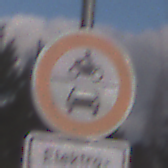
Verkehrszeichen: VerbotKraftfahrzeuge
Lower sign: BesondereFahrzeugeUndTransportgueter11
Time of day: MorningAfternoon
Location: Outdoor (Nature)
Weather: PartlyCloudy
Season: NotSpecified
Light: Natural